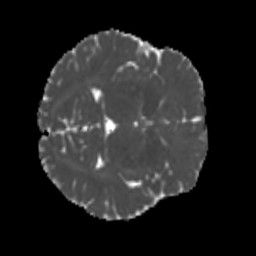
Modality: MD
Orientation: axial
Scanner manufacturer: siemens
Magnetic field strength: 3 T
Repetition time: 4 s
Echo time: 0.0594 s